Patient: sex M, age 83
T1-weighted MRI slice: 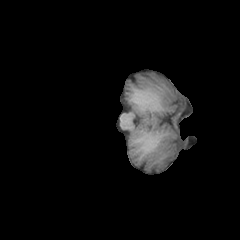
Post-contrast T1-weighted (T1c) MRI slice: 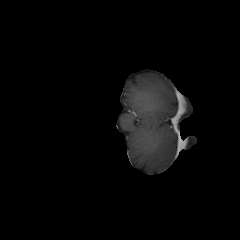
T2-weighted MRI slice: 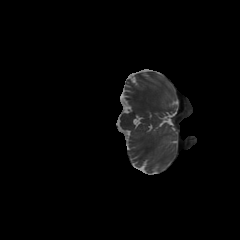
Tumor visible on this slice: no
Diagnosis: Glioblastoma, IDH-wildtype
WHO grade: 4